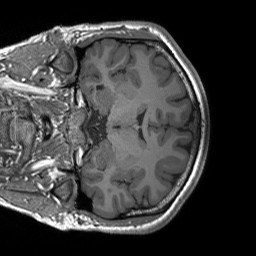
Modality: T1w
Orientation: coronal